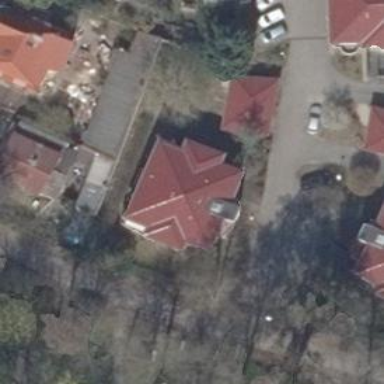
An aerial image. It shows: Detached building with pyramidal roof shape.